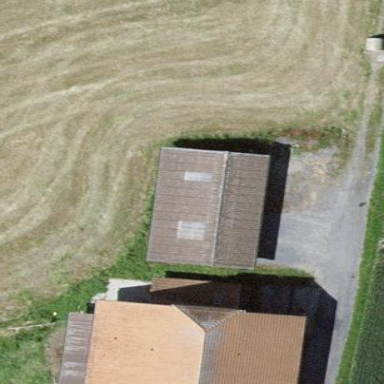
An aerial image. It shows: Garage building.